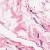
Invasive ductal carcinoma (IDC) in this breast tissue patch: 0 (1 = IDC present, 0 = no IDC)